Chest X-ray. View position: PA
Patient age: 42
Patient sex: F
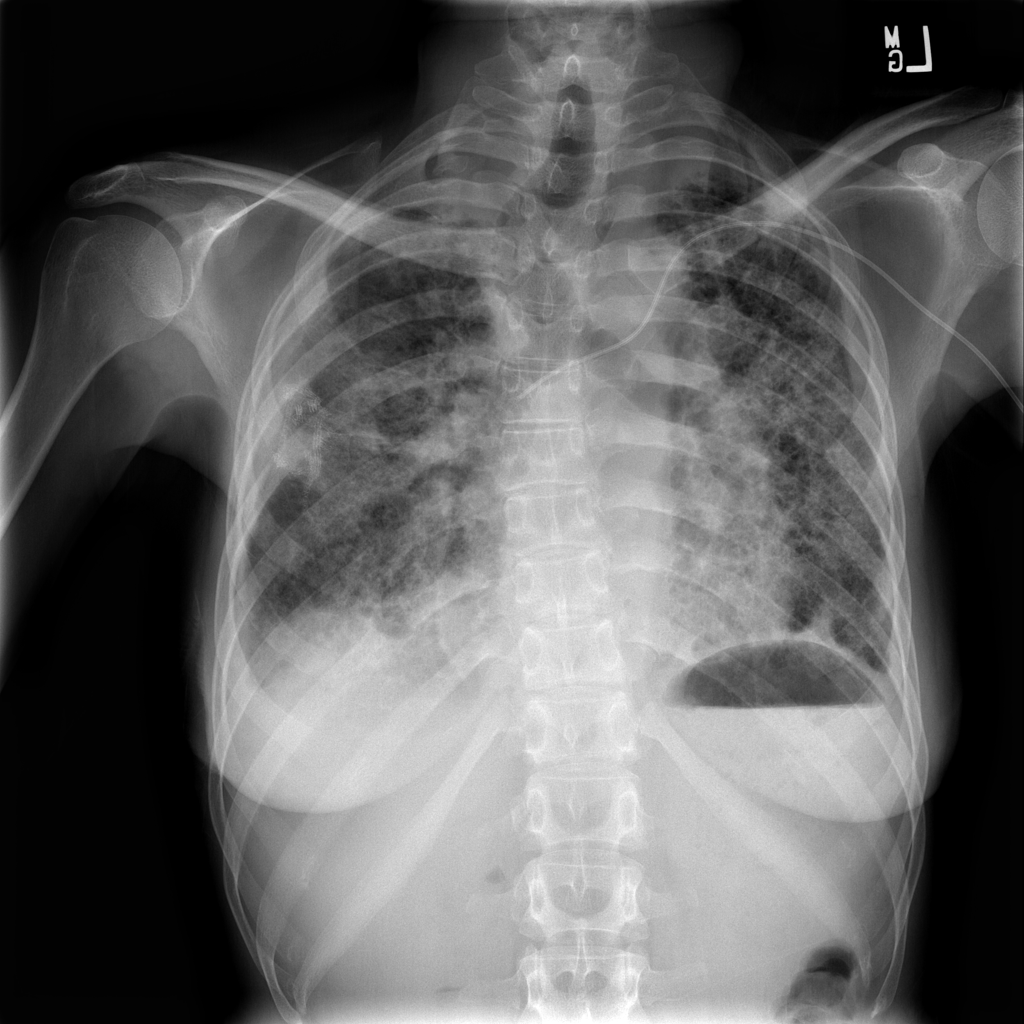
Finding: Pneumothorax